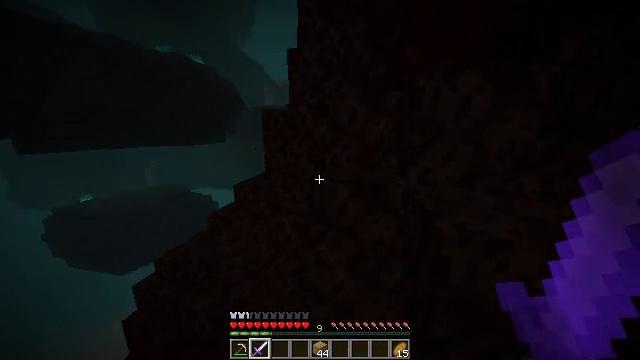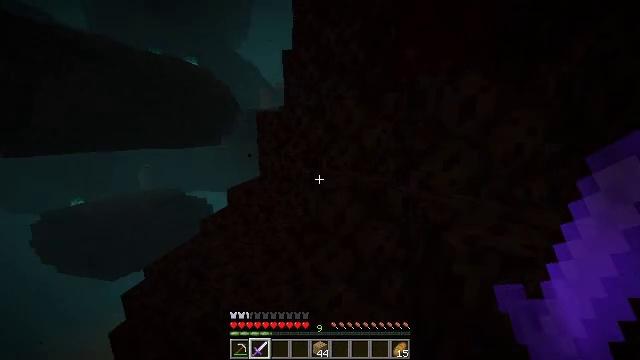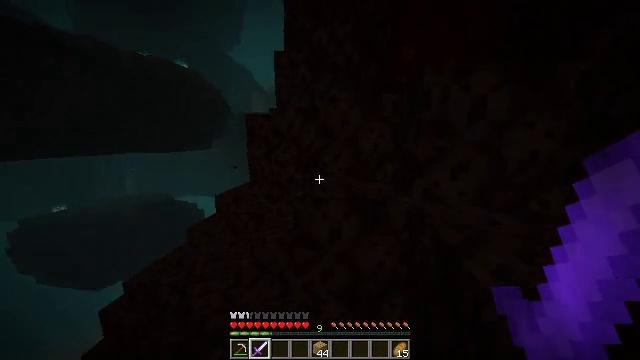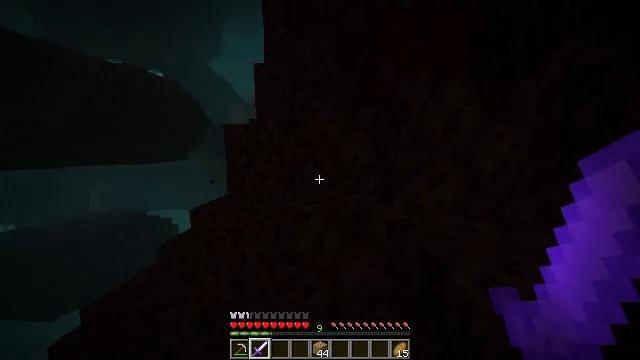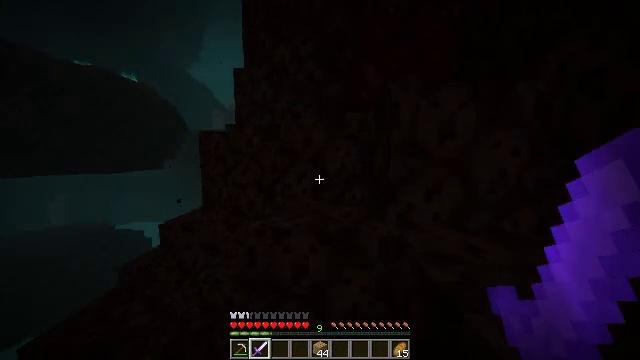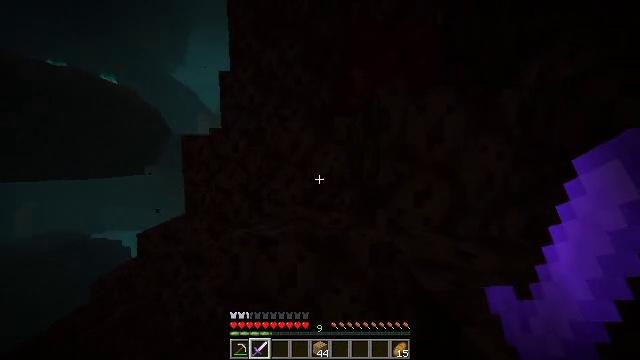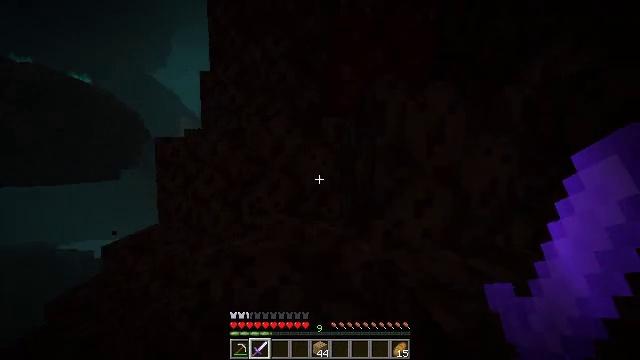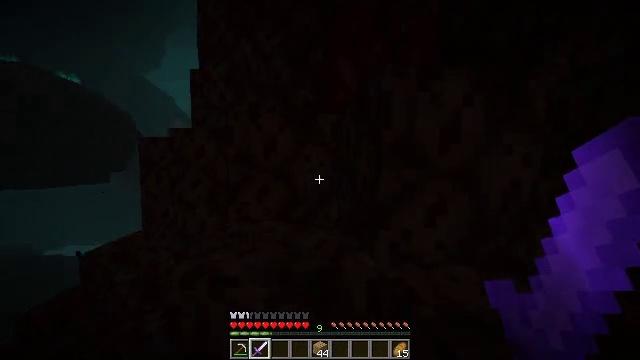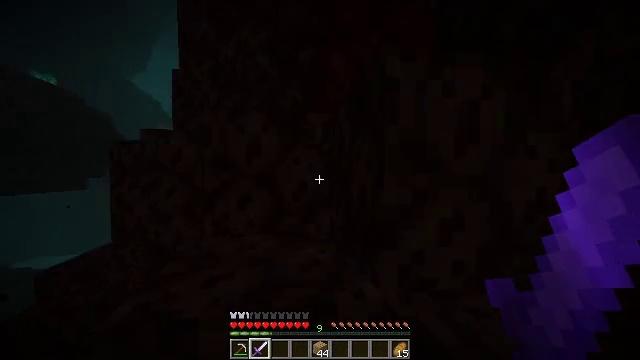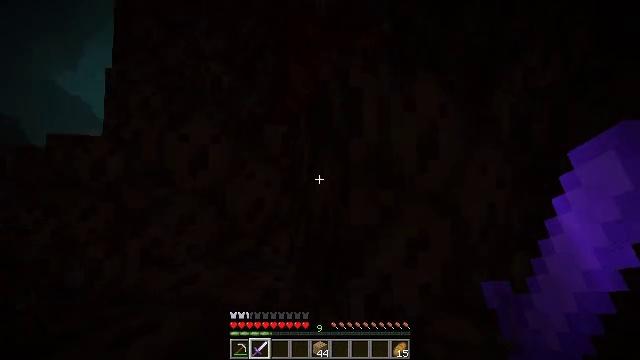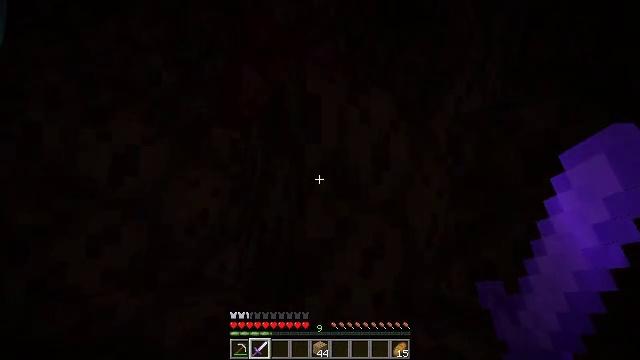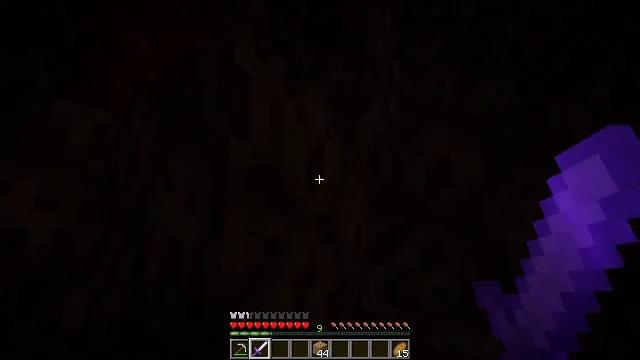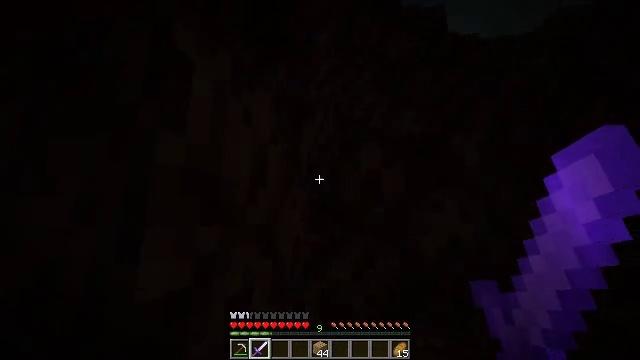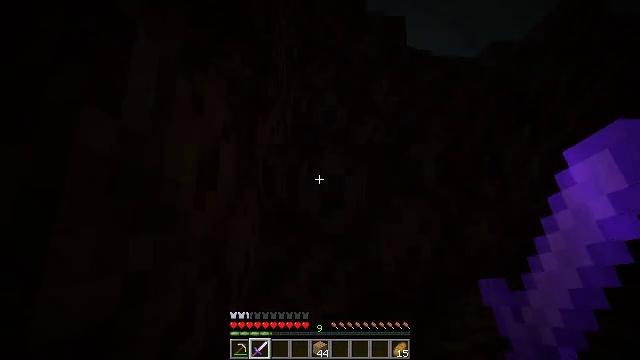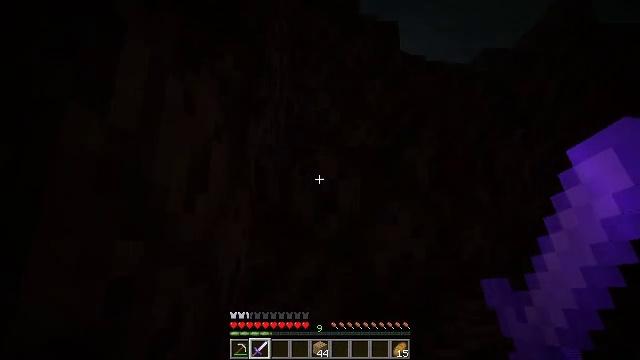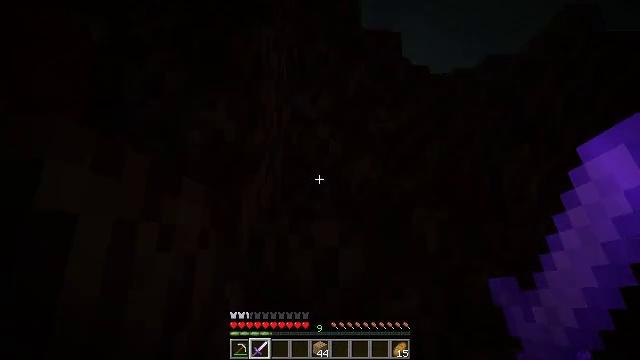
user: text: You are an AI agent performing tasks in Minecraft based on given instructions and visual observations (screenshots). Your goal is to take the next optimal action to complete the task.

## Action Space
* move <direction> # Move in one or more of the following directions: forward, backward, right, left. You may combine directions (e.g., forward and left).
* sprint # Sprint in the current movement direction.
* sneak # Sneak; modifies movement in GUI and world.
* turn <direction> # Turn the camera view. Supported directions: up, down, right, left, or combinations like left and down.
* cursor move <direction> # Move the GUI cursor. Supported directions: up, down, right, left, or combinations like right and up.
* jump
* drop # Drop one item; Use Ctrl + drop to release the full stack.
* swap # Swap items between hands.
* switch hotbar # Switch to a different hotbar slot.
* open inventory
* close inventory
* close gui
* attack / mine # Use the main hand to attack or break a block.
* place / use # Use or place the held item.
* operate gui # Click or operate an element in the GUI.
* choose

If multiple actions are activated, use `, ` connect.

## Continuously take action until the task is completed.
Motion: motion action
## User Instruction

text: Remove layers of soul soil.
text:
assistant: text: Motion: move forward, sprint, turn right
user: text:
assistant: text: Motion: move forward, sprint, turn right
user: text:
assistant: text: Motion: move forward, sprint, turn right and up
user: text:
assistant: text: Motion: move forward, sprint, turn right and up
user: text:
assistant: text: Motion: move forward, sprint, turn right and up
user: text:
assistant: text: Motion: move forward, sprint, turn right and up
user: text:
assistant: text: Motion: move forward, sprint, turn right
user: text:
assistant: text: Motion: move forward, sprint, turn right and up
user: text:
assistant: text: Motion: move forward, sprint, turn right and up
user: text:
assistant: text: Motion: move forward, sprint, turn right and up
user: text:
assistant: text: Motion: move forward, sprint, turn right and up
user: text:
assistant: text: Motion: move forward, sprint, turn right and up
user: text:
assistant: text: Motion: move forward, sprint, turn right and up
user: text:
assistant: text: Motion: move forward, sprint, turn right
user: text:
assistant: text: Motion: move forward, jump
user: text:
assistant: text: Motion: move forward, jump
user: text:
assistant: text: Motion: move forward, turn up, jump
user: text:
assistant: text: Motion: move forward, turn left and up, jump
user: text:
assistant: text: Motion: move forward
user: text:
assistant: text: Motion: move forward
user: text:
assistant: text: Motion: move forward
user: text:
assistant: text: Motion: move forward and move left
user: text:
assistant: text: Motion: move forward and move left
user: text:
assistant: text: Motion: move forward and move left, turn down
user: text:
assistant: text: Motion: move forward, turn right
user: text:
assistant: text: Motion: move forward, turn right and up
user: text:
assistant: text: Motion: move forward, turn right and up
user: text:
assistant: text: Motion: move forward, turn right and up
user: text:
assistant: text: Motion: move forward
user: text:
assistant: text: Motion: move forward